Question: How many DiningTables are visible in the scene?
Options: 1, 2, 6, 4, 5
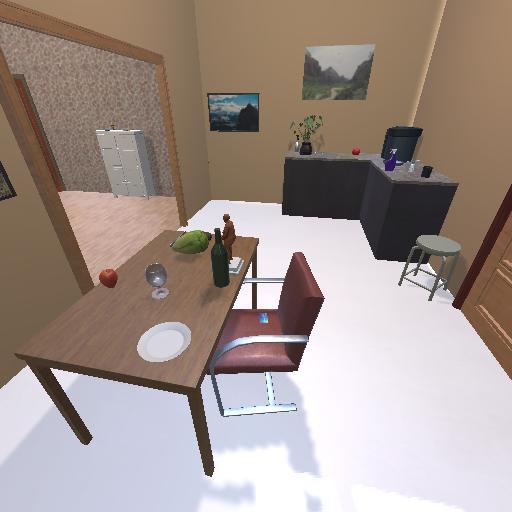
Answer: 1